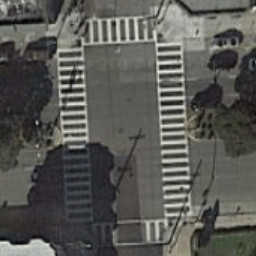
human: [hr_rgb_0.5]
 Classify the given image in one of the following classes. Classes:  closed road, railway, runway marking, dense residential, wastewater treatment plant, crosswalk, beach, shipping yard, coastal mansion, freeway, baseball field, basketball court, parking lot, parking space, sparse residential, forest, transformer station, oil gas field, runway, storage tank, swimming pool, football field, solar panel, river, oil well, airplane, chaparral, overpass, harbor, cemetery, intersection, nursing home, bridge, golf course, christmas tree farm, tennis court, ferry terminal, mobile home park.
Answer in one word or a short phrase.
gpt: crosswalk